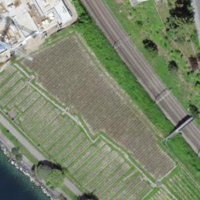
EUNIS habitat code: 55
Species observed at this site:
Lysimachia nummularia
Quercus ilex
Campanula medium